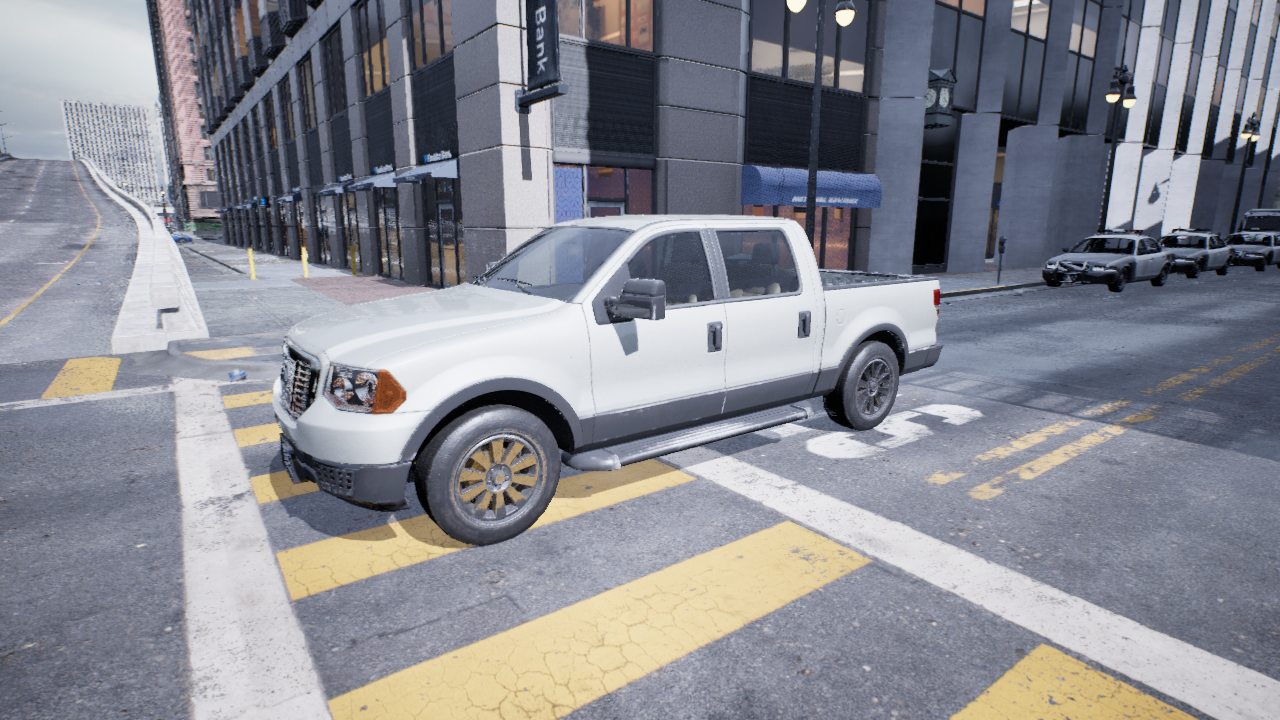
Venue: residential
Lighting: overcast
Vehicle rig: pickup